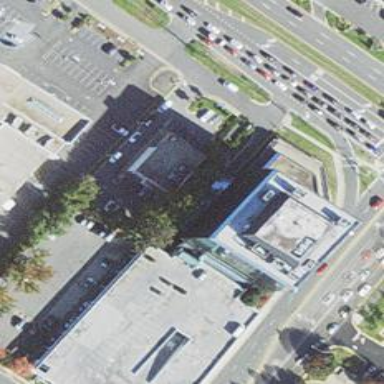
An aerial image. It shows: Office building.